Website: lowes
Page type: cart
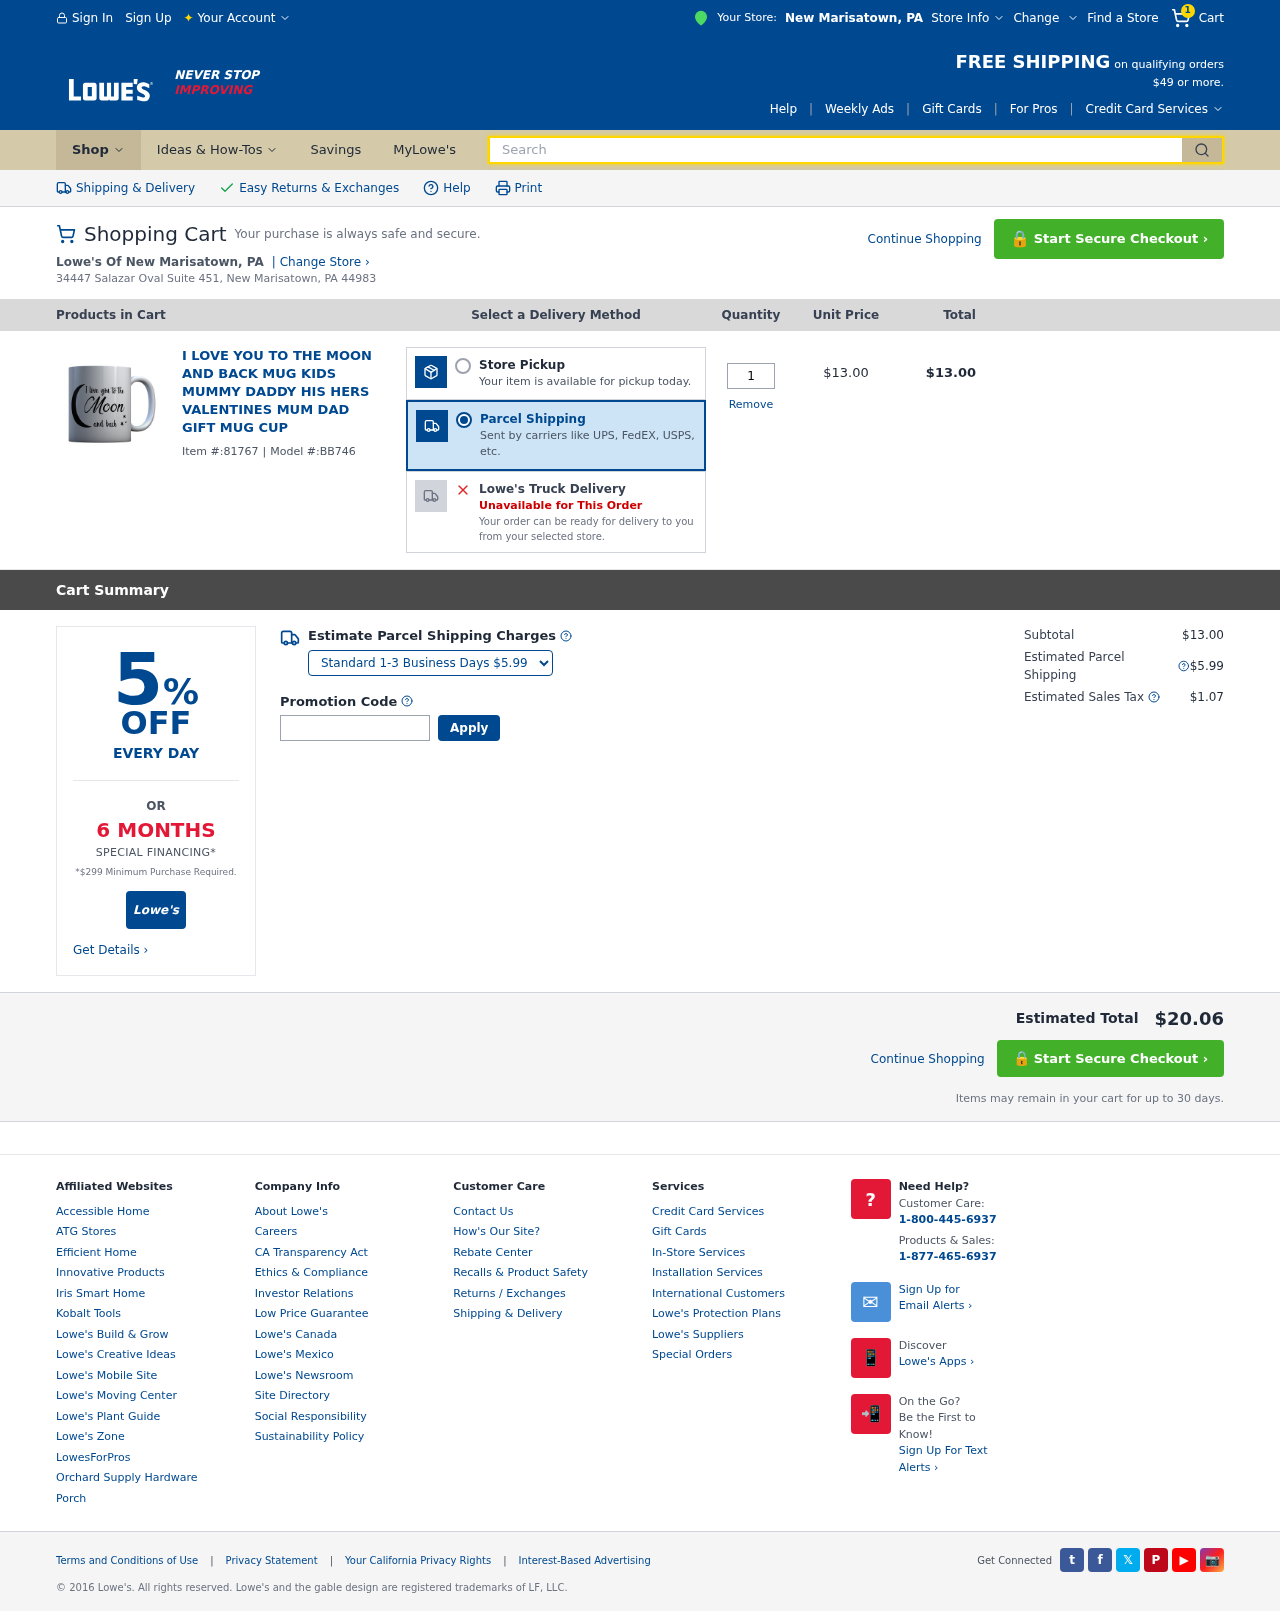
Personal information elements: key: PII_CITY
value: New Marisatown
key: PII_STATE_ABBR
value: PA
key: PII_STREET
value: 34447 Salazar Oval Suite 451
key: PII_CITY_STATE_ZIP
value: New Marisatown, PA 44983
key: PII_PROMO_CODE
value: SUMMER97
Product elements: key: PRODUCT1_NAME
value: I Love You To The Moon And Back Mug Kids Mummy Daddy His Hers Valentines Mum Dad Gift Mug Cup
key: PRODUCT1_PRICE
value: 13
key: PRODUCT1_QUANTITY
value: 1
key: PRODUCT1_ITEM_ID
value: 81767
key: PRODUCT1_MODEL_ID
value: BB746
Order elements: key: ORDER_NUM_ITEMS
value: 1
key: ORDER_ITEM_TOTAL
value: $13.00
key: ORDER_SUBTOTAL
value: $13.00
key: ORDER_SHIPPING_COST
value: $5.99
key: ORDER_TAX
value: $1.07
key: ORDER_TOTAL
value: $20.06
Search elements: key: HEADER_SEARCH
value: Search